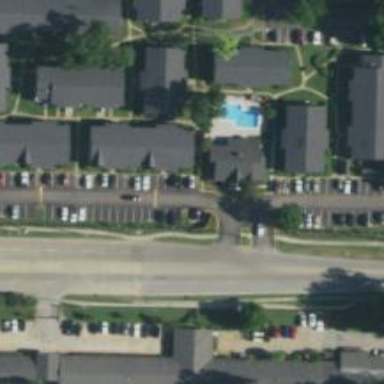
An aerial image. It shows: Living street.